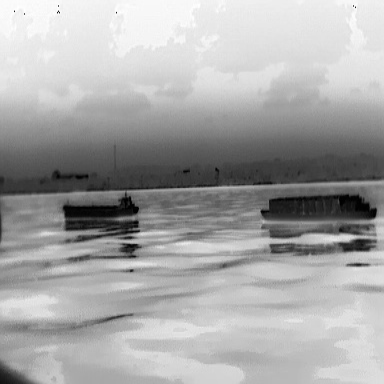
There are two objects shown in the infrared image, including a fishing_boat, and a liner.